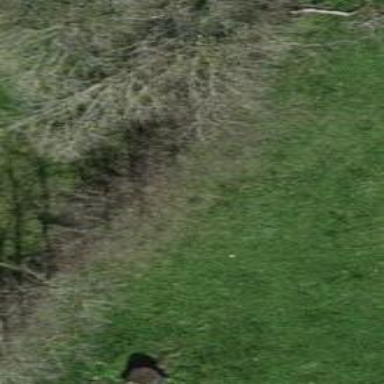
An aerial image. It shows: Patch of scrub vegetation.